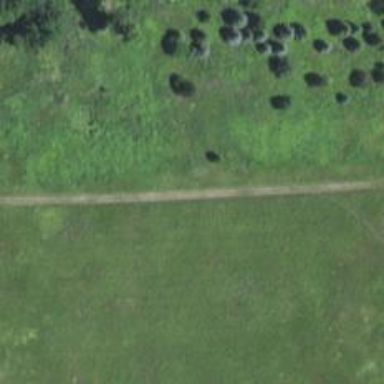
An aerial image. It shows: Bridleway.